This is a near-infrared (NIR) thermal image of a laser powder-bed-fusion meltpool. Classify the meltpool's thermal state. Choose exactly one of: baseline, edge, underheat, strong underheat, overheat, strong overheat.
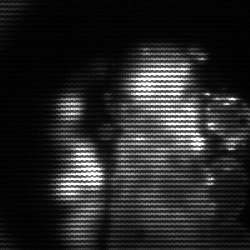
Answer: strong underheat